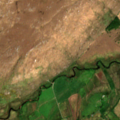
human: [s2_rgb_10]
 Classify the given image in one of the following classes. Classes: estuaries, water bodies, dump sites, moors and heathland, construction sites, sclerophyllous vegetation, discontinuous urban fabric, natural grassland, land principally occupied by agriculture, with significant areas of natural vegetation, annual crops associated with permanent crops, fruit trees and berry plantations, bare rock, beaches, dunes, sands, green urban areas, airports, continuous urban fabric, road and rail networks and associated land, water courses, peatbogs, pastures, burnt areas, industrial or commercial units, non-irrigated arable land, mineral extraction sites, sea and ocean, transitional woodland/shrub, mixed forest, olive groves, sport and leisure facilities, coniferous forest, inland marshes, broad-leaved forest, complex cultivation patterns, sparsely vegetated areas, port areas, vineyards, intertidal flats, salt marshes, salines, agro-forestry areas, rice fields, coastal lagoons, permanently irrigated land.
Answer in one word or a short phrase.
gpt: land principally occupied by agriculture, with significant areas of natural vegetation, peatbogs